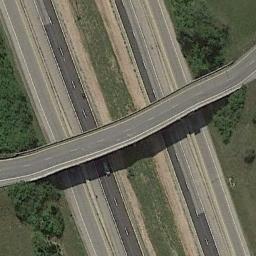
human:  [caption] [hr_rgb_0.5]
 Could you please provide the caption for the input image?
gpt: There are many roads of different lengths under the overpass .

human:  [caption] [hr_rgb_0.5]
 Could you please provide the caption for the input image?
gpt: The cross-line overpass is over the roads on the lawn .

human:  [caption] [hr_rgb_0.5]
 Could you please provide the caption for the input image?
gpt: The overpass is next to the grass and some trees .

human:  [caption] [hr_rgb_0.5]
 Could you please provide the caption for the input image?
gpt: There is an overpass and two black cars .

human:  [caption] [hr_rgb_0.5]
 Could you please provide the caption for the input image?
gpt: There are some green trees and lawns around the overpass .